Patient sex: M
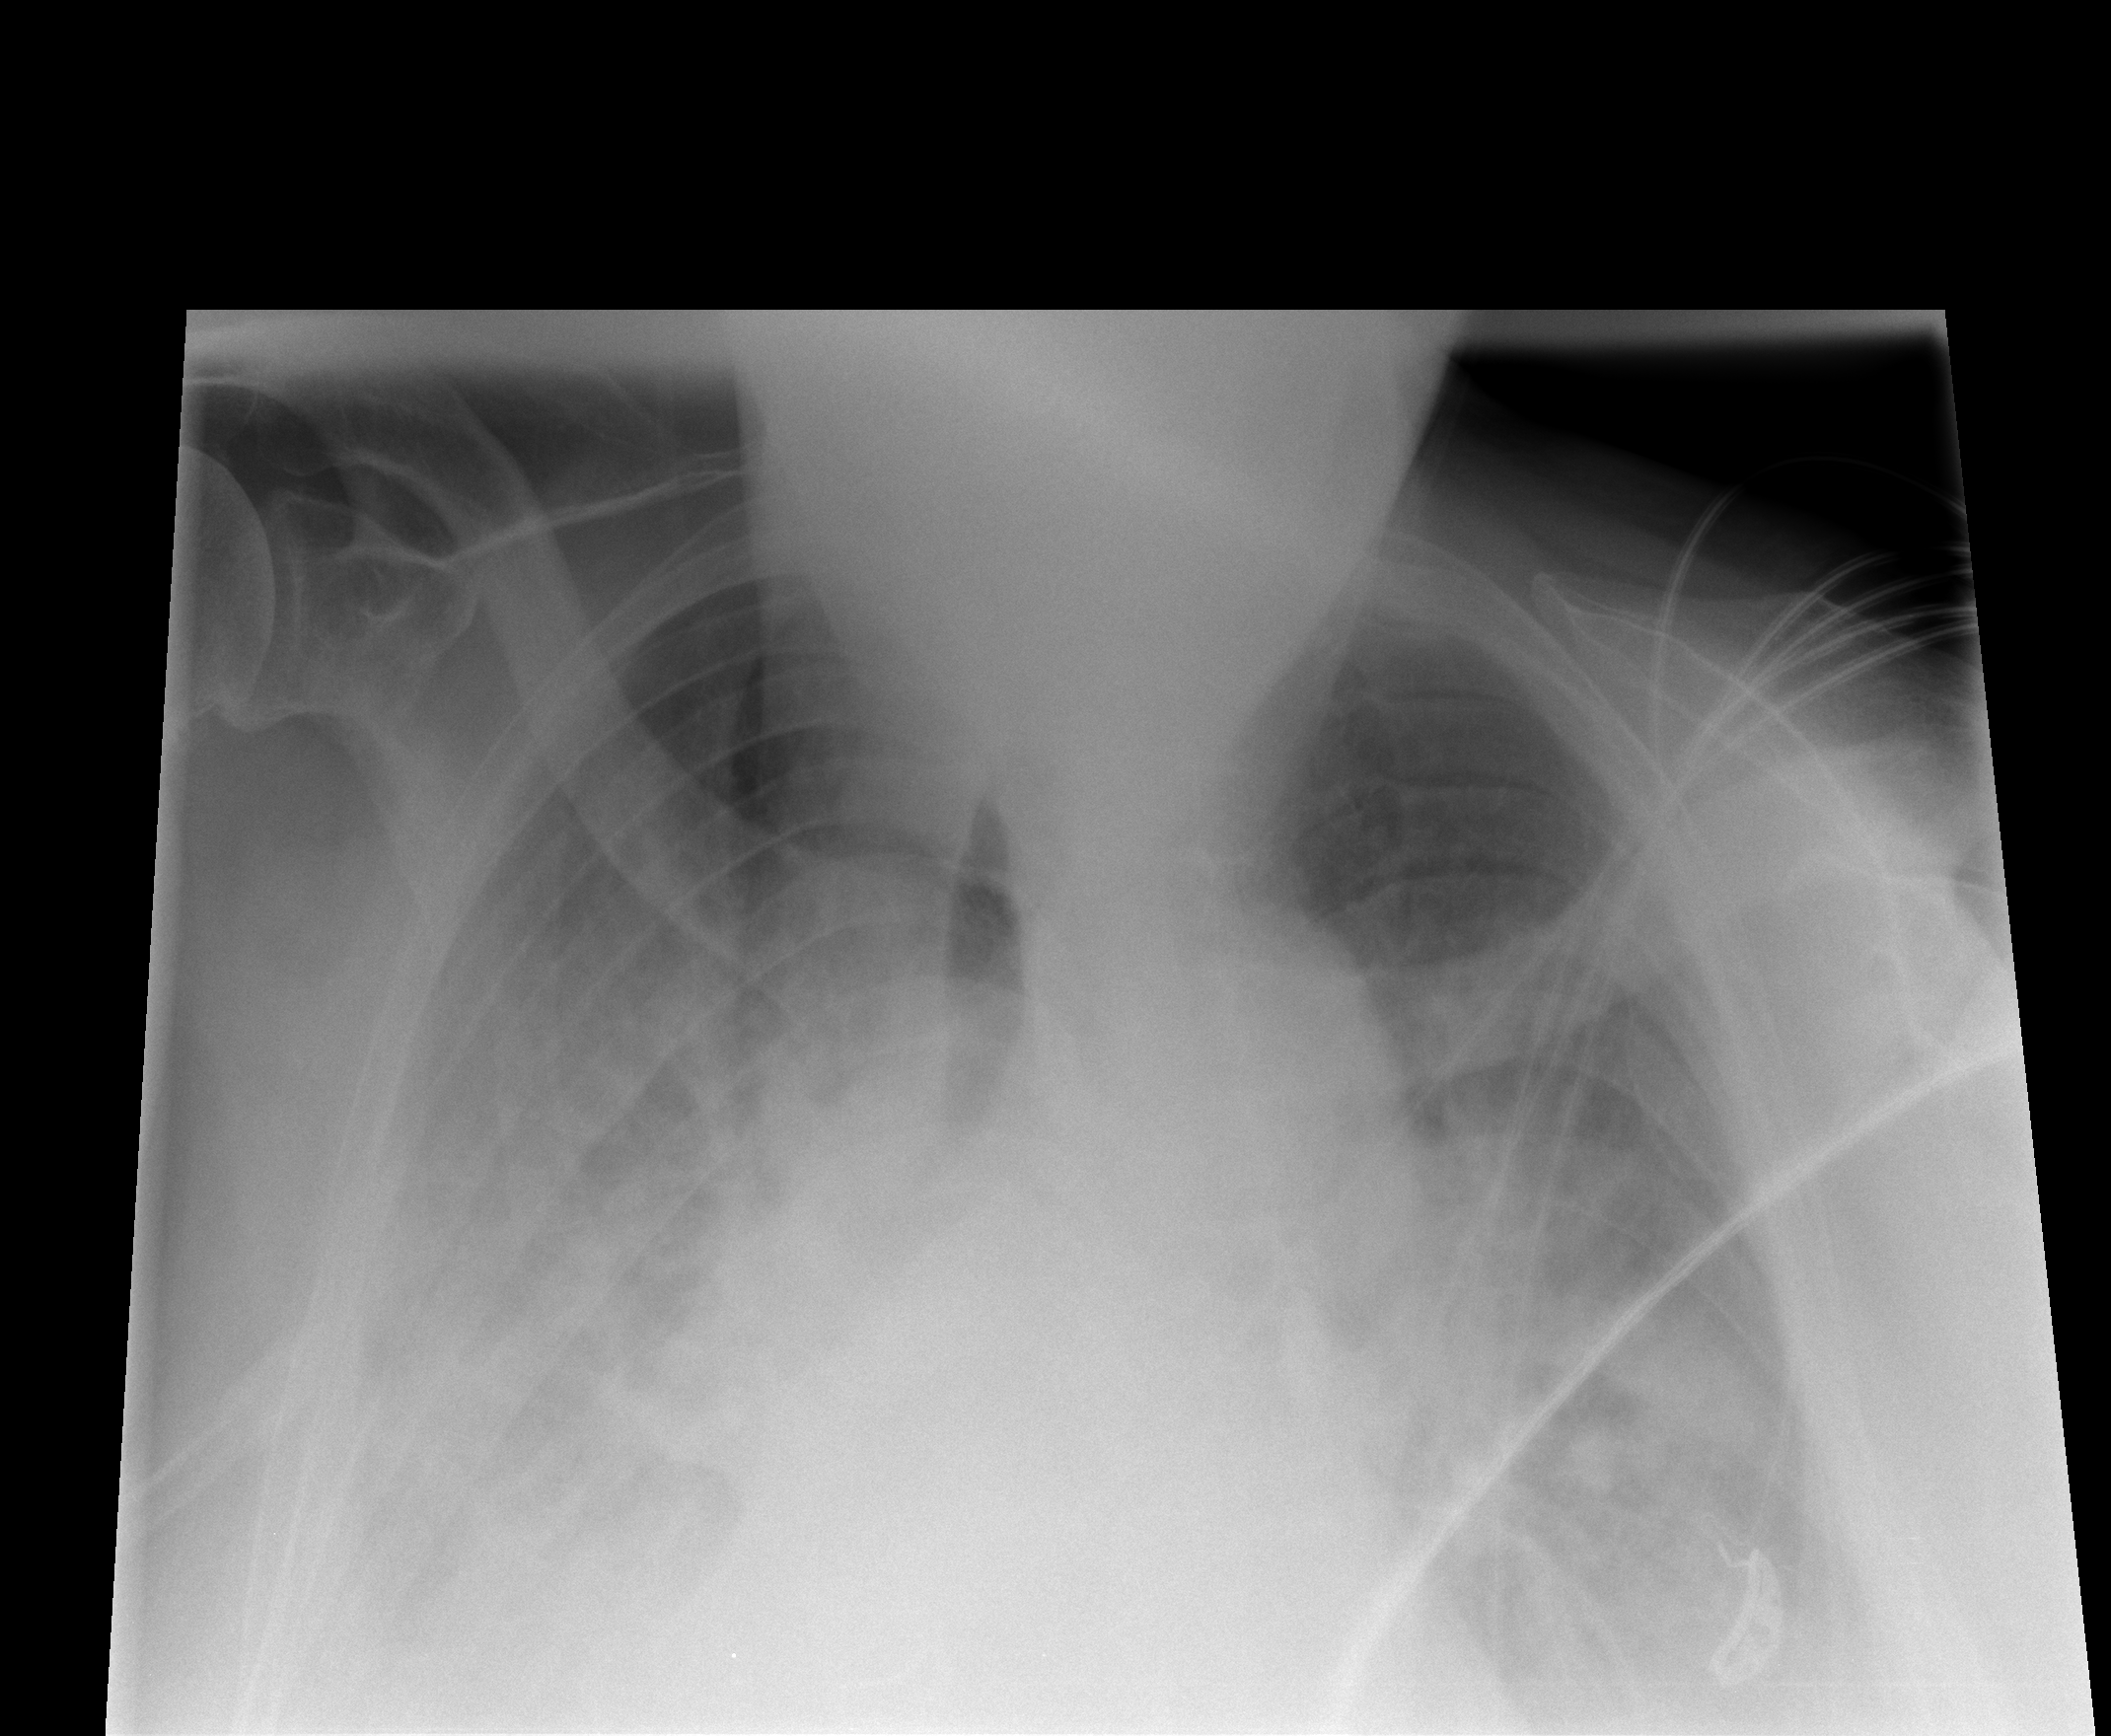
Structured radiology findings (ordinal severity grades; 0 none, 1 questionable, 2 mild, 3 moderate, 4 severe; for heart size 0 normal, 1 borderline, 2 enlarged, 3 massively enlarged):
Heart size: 2
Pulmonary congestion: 2
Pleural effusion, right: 3
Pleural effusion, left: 2
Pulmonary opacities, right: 0
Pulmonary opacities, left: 0
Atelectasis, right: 2
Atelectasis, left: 2